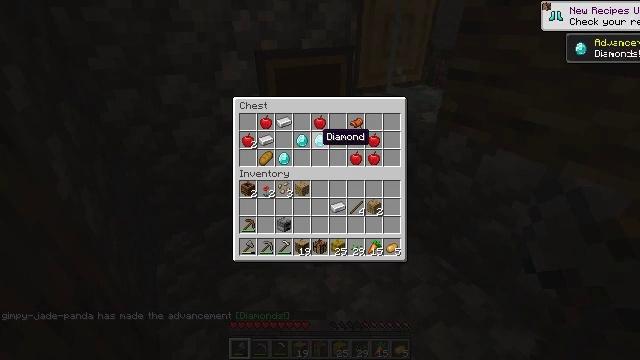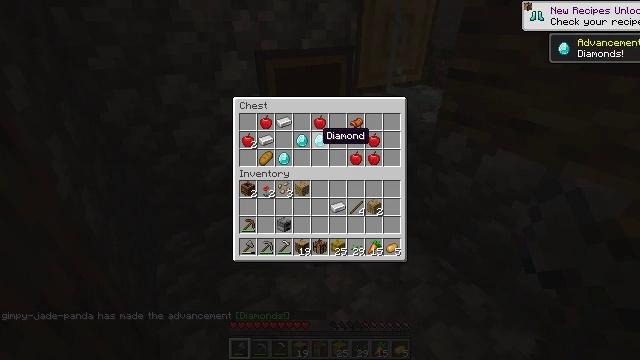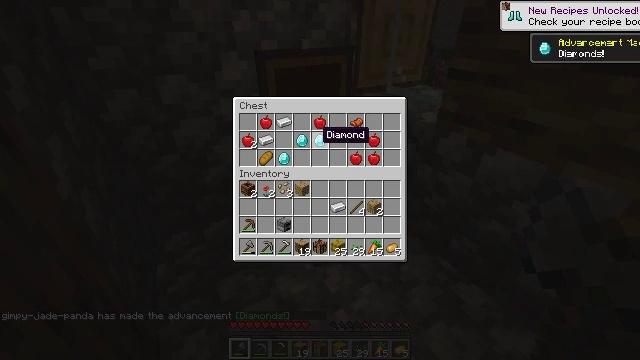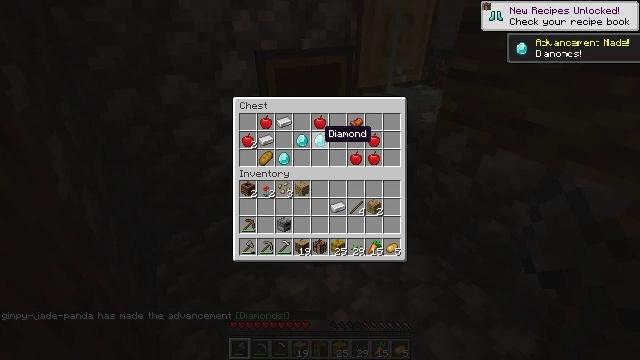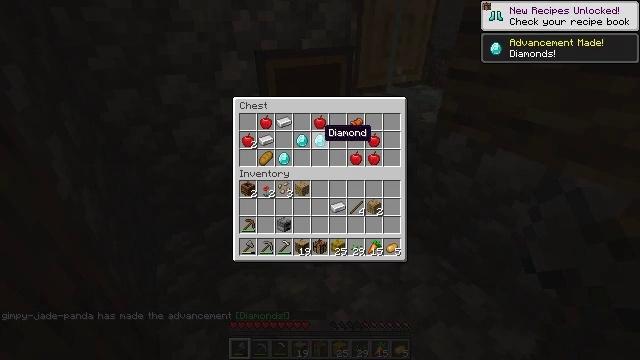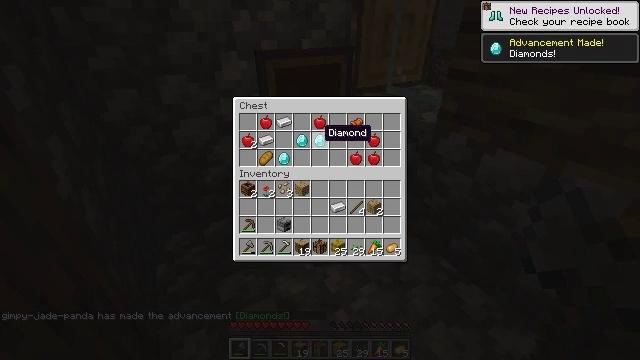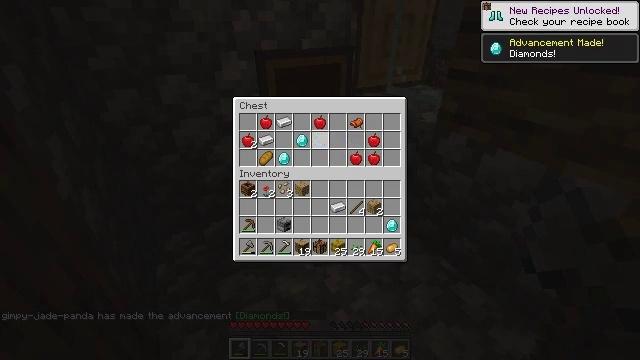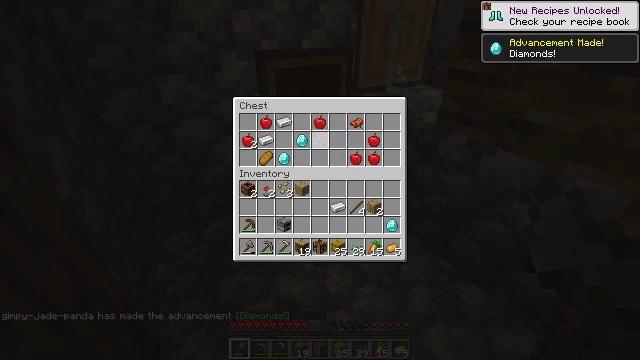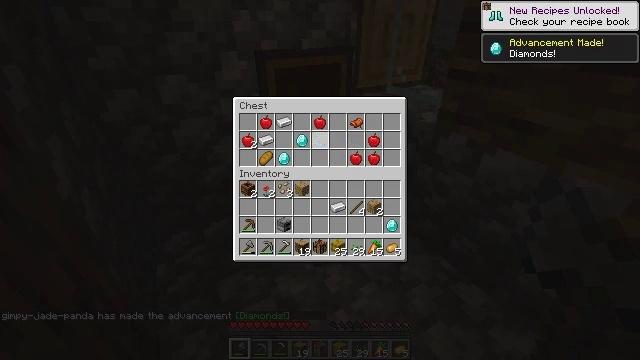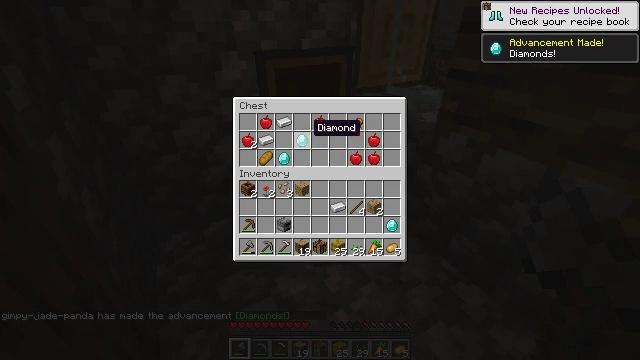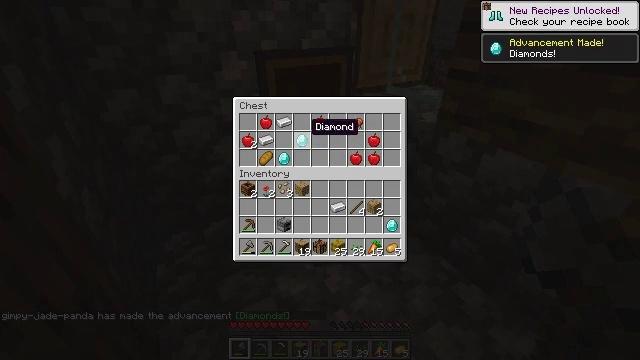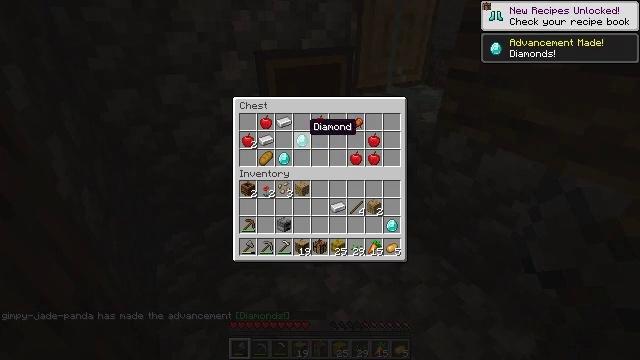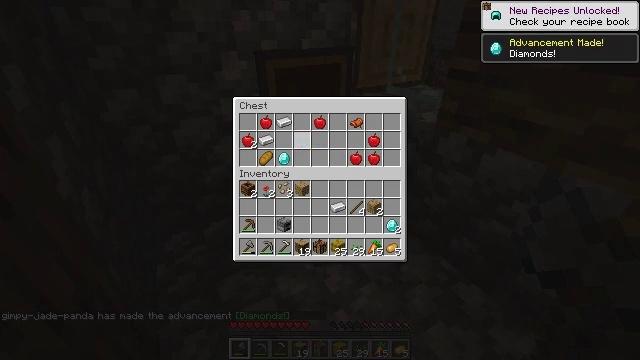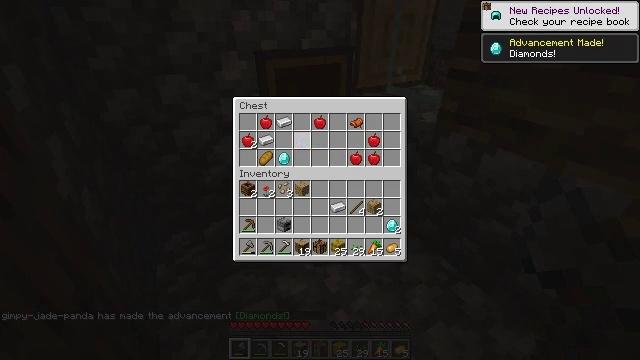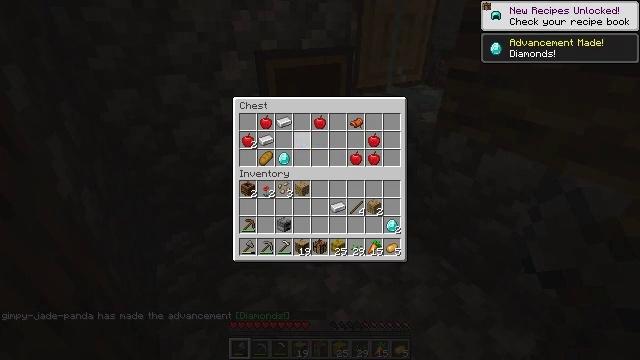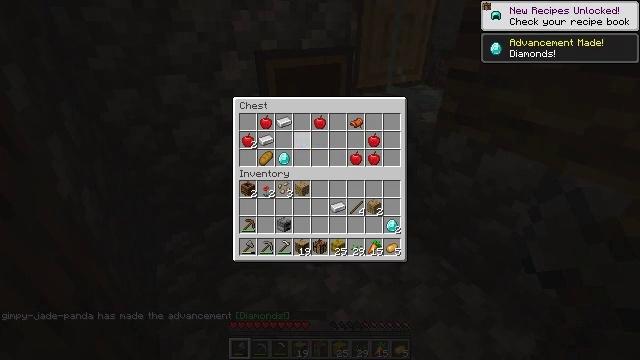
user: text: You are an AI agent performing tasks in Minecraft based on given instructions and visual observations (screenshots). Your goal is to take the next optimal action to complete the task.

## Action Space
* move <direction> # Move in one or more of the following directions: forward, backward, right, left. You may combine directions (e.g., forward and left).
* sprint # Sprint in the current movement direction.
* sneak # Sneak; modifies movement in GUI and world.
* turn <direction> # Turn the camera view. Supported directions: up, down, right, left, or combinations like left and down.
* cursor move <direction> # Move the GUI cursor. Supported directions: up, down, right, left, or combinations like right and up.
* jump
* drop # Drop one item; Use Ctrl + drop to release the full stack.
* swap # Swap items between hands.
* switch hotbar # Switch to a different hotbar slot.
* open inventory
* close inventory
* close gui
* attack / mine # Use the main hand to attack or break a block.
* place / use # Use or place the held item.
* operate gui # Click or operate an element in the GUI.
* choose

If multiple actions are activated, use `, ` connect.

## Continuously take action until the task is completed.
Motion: motion action
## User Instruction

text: Gather oak leaves by attacking.
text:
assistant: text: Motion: sneak
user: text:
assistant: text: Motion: sneak
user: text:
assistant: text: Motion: sneak
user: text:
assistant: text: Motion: sneak
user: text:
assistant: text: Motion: sneak
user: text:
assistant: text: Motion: sneak, operate gui
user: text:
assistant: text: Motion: sneak, operate gui
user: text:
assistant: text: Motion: sneak
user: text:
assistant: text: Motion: sneak
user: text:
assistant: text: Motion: sneak
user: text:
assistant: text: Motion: sneak
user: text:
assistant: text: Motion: sneak, operate gui
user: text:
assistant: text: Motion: sneak, operate gui
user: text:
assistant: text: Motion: sneak, operate gui
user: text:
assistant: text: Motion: sneak, cursor move down
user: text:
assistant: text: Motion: sneak, cursor move down
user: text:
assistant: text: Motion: sneak
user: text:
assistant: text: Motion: sneak
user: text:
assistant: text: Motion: sneak
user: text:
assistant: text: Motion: sneak
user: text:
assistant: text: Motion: sneak
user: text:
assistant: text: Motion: sneak
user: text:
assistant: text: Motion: sneak, operate gui
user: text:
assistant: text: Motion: sneak, operate gui
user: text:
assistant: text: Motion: sneak, operate gui
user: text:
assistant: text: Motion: sneak, operate gui
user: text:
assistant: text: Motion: sneak, cursor move up
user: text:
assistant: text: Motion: sneak
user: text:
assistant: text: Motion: sneak
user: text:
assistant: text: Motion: sneak, cursor move right and up